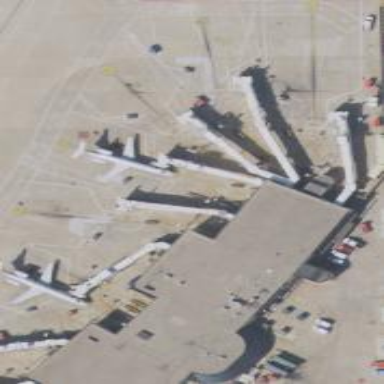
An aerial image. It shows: Airport gate.